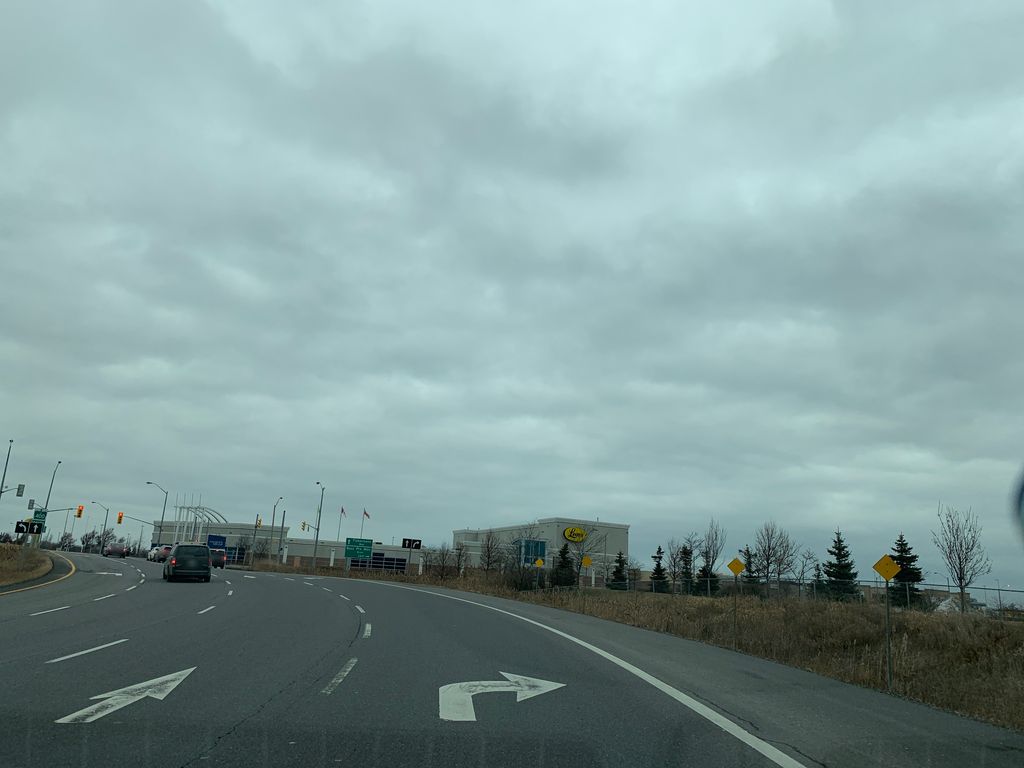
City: toronto